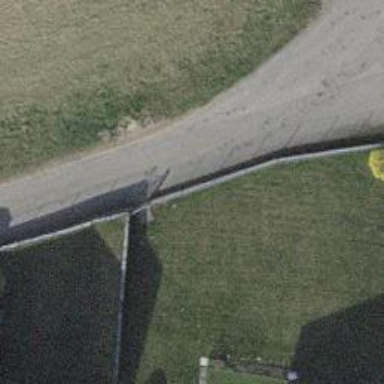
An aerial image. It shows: Retaining wall.